Field crop: tomato
Growth stage: 1
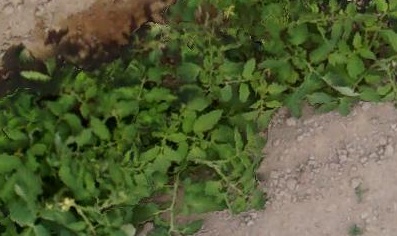
Species: tomato